Aerial crown-view tile of a tropical tree (Barro Colorado Island, Panama), acquired 20240813:
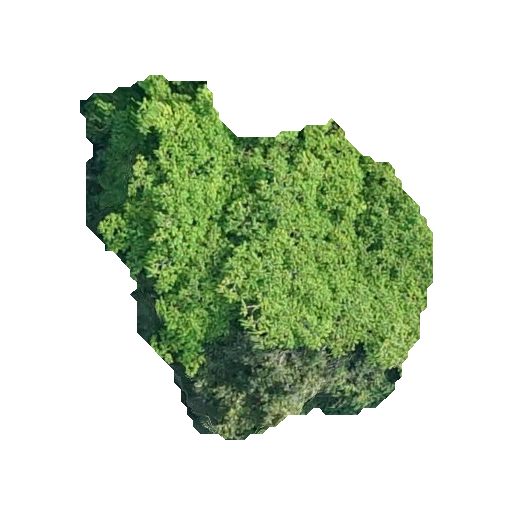
Species: Tachigali panamensis
GBIF accepted scientific name: Tachigali panamensis
Crown area: 130.827 m²